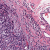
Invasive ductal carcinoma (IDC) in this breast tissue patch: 1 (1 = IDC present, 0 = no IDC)